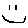
Label: smiley face